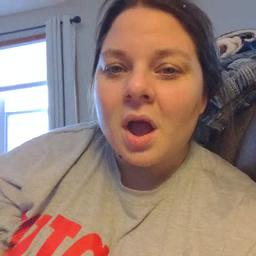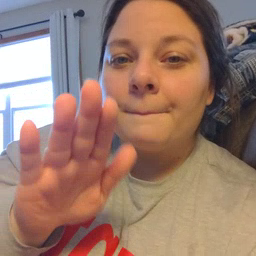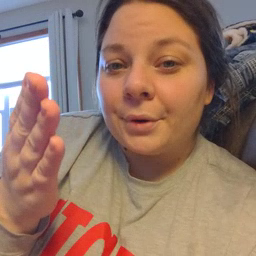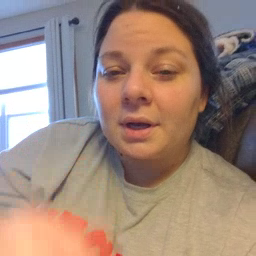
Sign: book